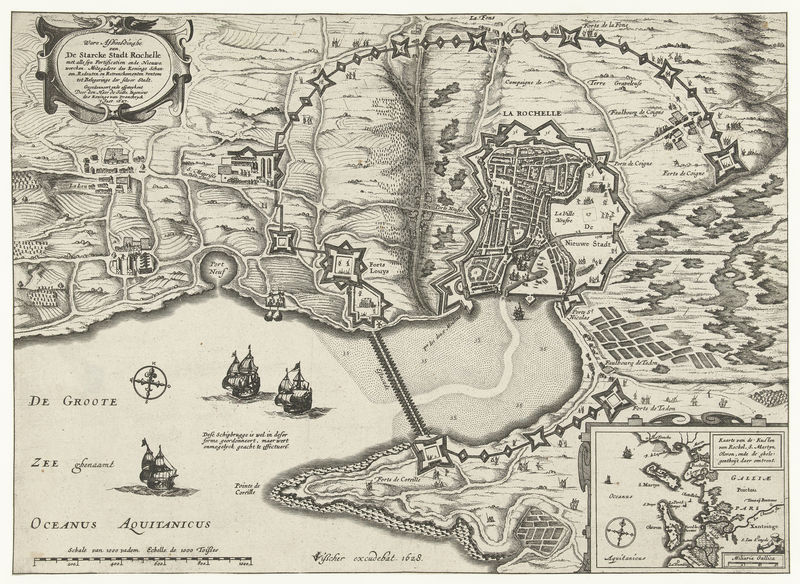
Titel: Kaart van het beleg van La Rochelle
Künstler: Claes Jansz. (II) Visscher
Standort: Amsterdam
Institution: Rijksmuseum
Schlagwörter: military, white, black, france, gray, old, wall, print, boat, building, field, lake, mountain, nature, ocean, sea, ship, water, village, river, drawing, writing, boats, bridge, town, city, ancient, antique, plan, walls, buildings, scale, map, fluss, schiff, harbor, streets, stadt, ships, fields, dutch, script, feld, land, port, meer, schiffe, tan, text, weg, krieg, compass, key, printed, dorf, sailboats, lagoon, brücke, fortifications, channel, geography, roads, legend, directions, villages, aged, cities, adventure, brigde, rivers, bays, karte, streams, columbus, inlet, oceans, compas, new world, exciting, city map, atlantic, ozean, inset, compass rose, la rochelle, 1628, rochelle, peninsula, starcke, groote, aquitanicus, oceanus, ports, aqutanicus, de groote, grootwe, schiffer, piraten, damm, zee, nummern, landkarte, kompass, norden, landeskarte, richtung, fortrece